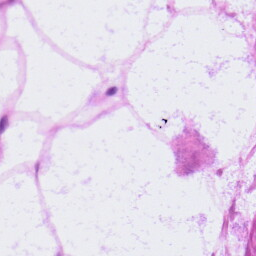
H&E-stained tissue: LymphNode